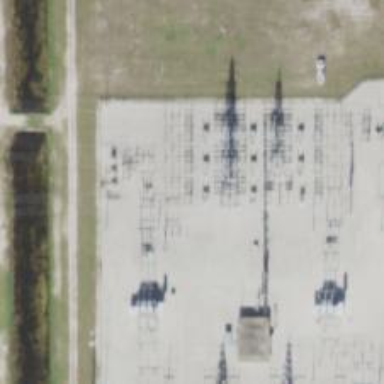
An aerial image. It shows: Switch used for power control.